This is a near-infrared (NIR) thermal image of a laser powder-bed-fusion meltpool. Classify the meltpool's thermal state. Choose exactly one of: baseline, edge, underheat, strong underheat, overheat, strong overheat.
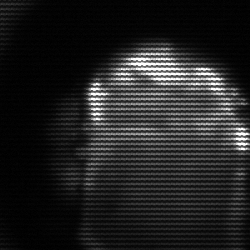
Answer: baseline